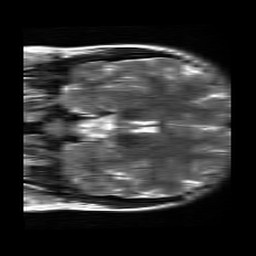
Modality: T2w
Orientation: coronal
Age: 21
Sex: female
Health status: healthy
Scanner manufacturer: siemens
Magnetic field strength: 3 T
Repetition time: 4.01 s
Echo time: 0.116 s